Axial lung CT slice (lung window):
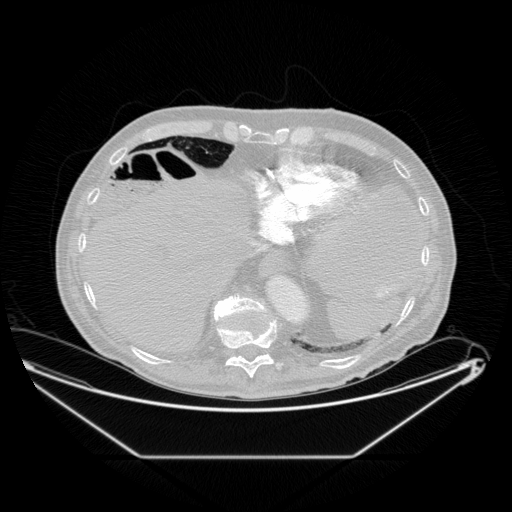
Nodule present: no